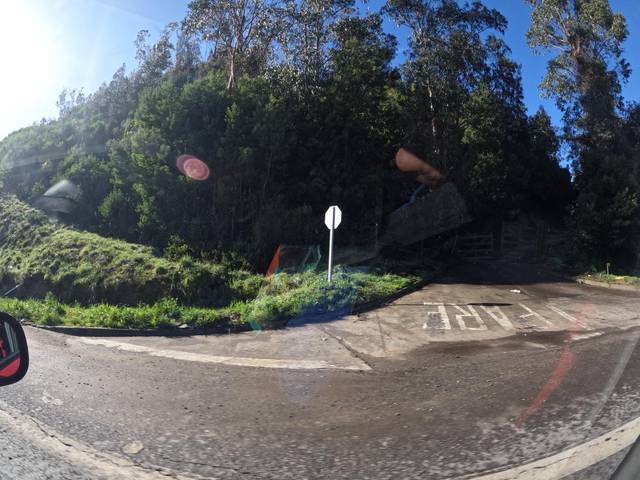
Region: Chile
Coordinates: -36.806, -72.971